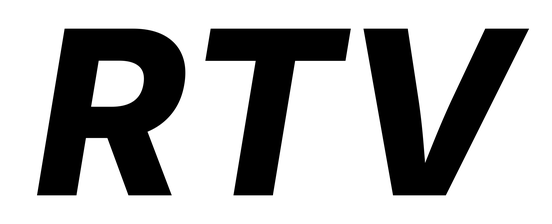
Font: Inter-Italic_ExtraBold_Italic